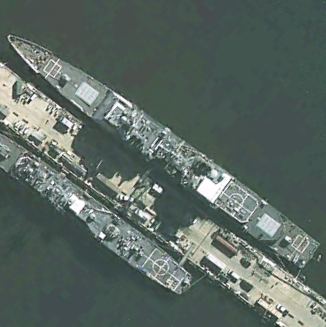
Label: cruiser